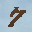
Label: 7